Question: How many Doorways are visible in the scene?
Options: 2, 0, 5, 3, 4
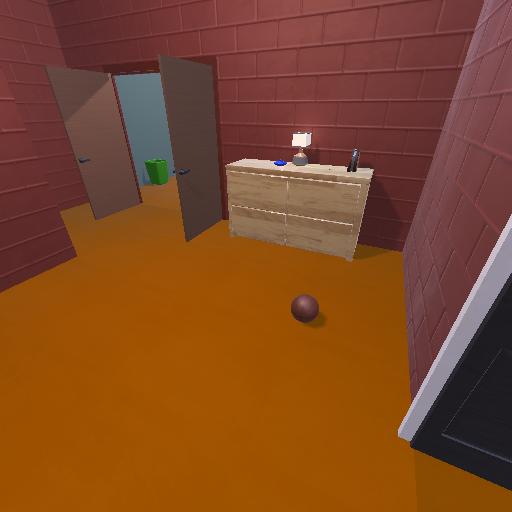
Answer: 2